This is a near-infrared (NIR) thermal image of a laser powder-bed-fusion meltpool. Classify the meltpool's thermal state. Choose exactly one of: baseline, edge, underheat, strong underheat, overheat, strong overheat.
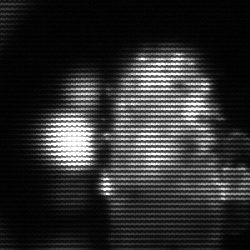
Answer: strong underheat